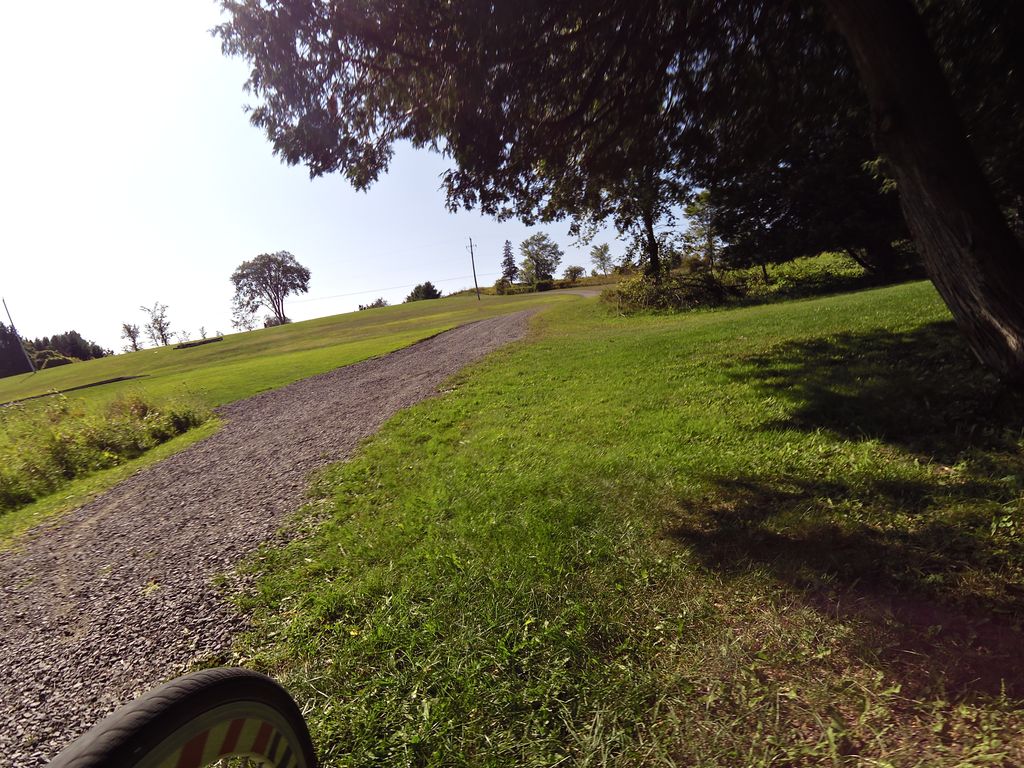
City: ottawa-gatineau